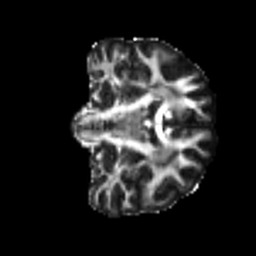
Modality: FA
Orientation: coronal
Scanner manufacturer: siemens
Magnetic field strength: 3 T
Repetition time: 4 s
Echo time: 0.0594 s